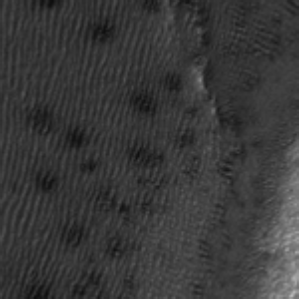
Label: frost